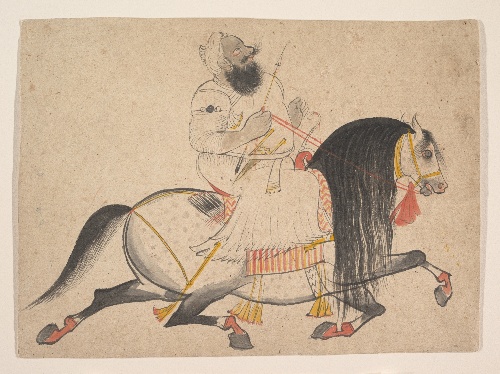
Artist: Bakhta
Date: ca. 1775
Object type: Painting
Classification: Paintings
Medium: Ink and opaque watercolor on paper.
Culture: India (Rajasthan, Devgarh)
Dimensions: 8 11/16 x 12 in. (22 x 30.5 cm)
Department: Asian Art
Credit line: Purchase, Florence and Herbert Irving Gift and Rogers Fund, 1997
Accession year: 1997
Repository: Metropolitan Museum of Art, New York, NY
Tags: Men|Horses